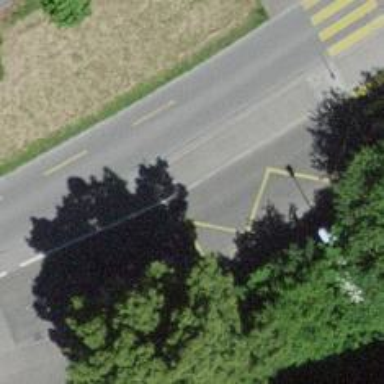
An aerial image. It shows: Public transport stop position.